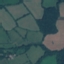
Land use / land cover class: Pasture